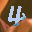
Label: 4